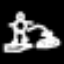
Label: frog